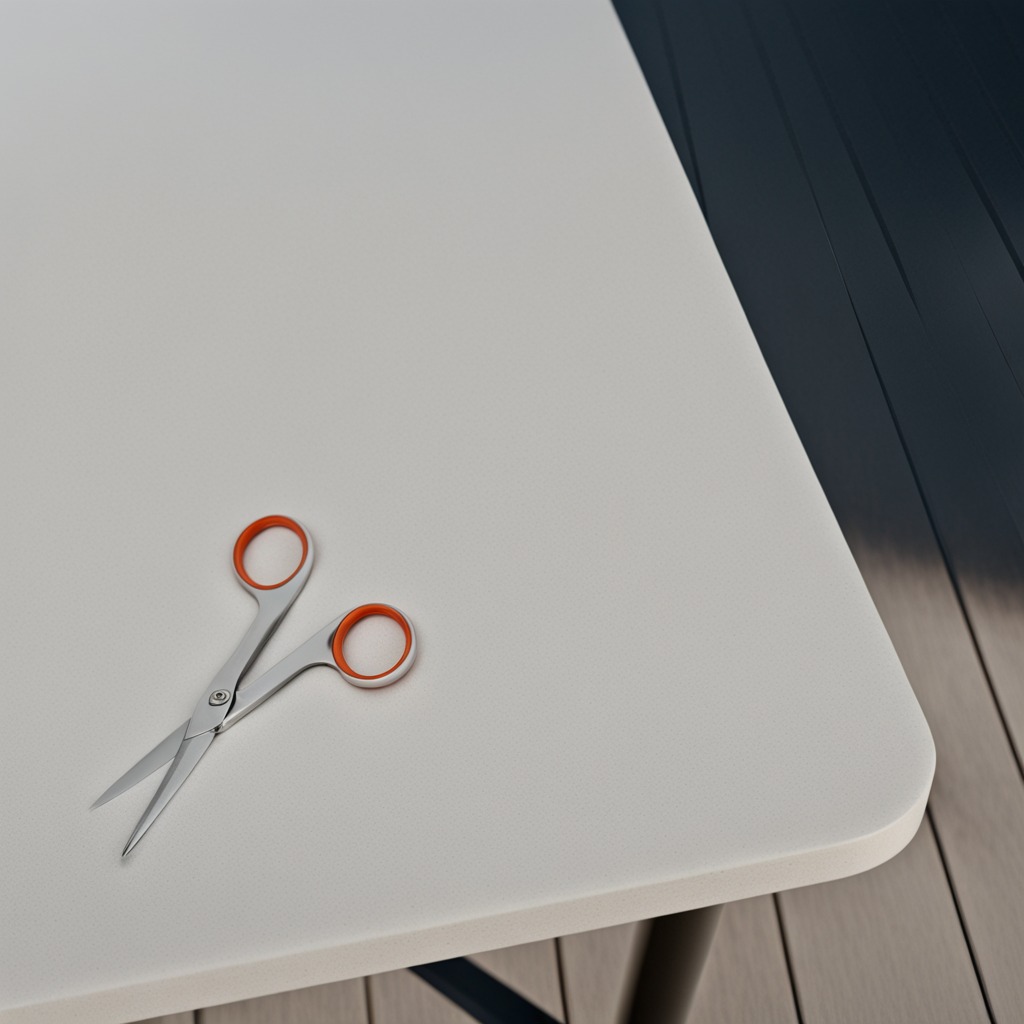
A scissor is lying on the table.